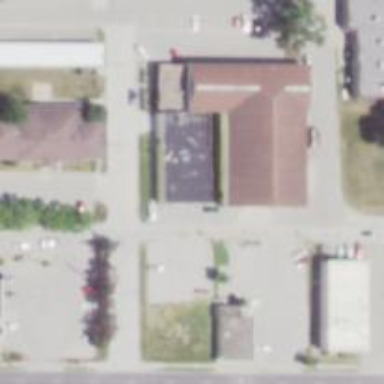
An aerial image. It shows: Building.